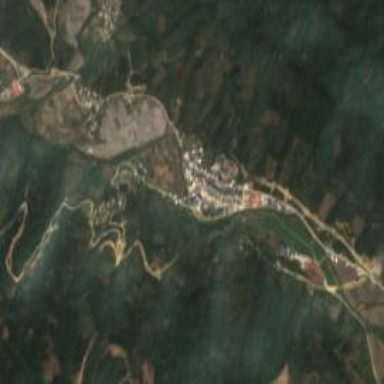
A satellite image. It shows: Ethnic township within town.